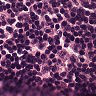
Metastatic tissue present: no